Chest X-ray:
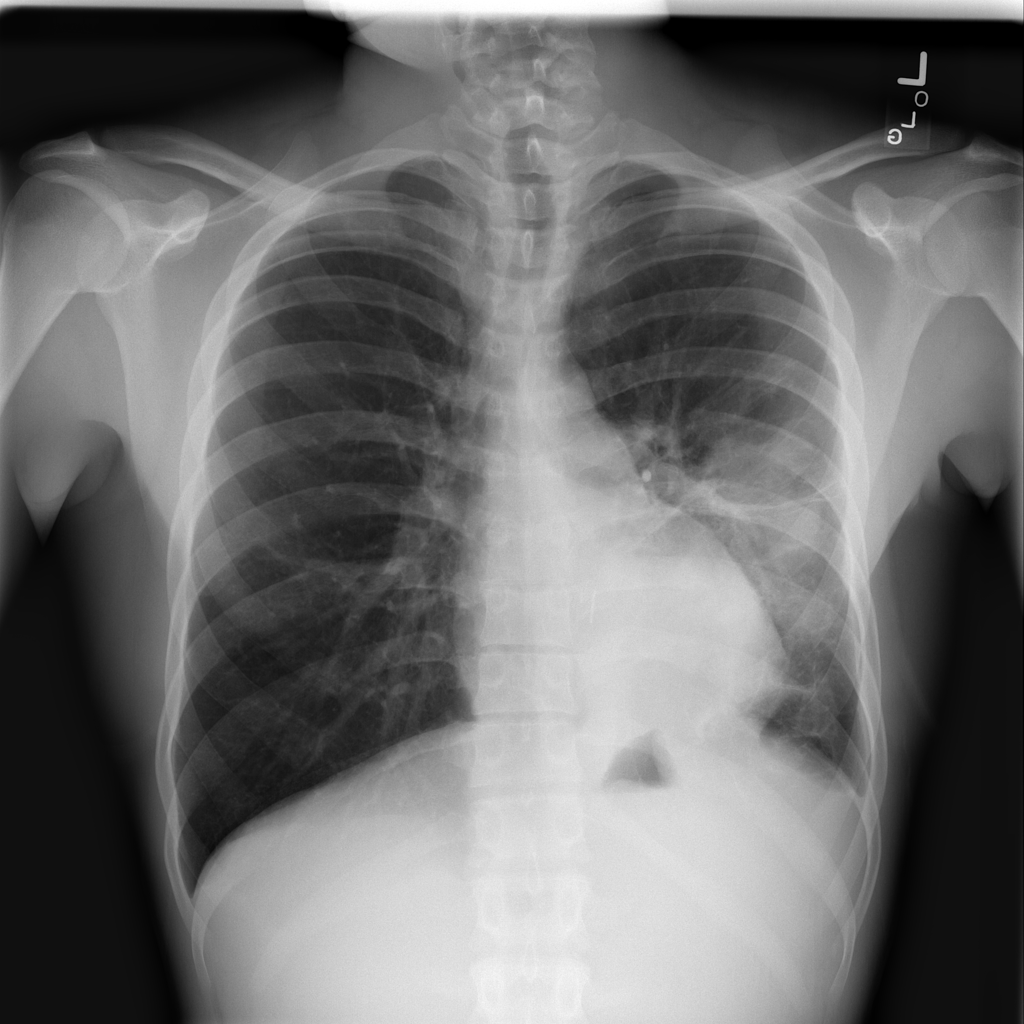
Findings: Consolidation, Mass, Emphysema
No abnormal finding: no